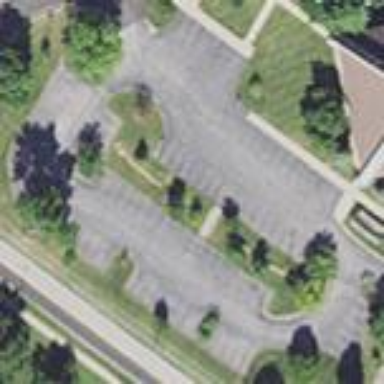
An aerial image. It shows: Parking area.